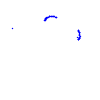
Particle: proton